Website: macys
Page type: customer-info-address
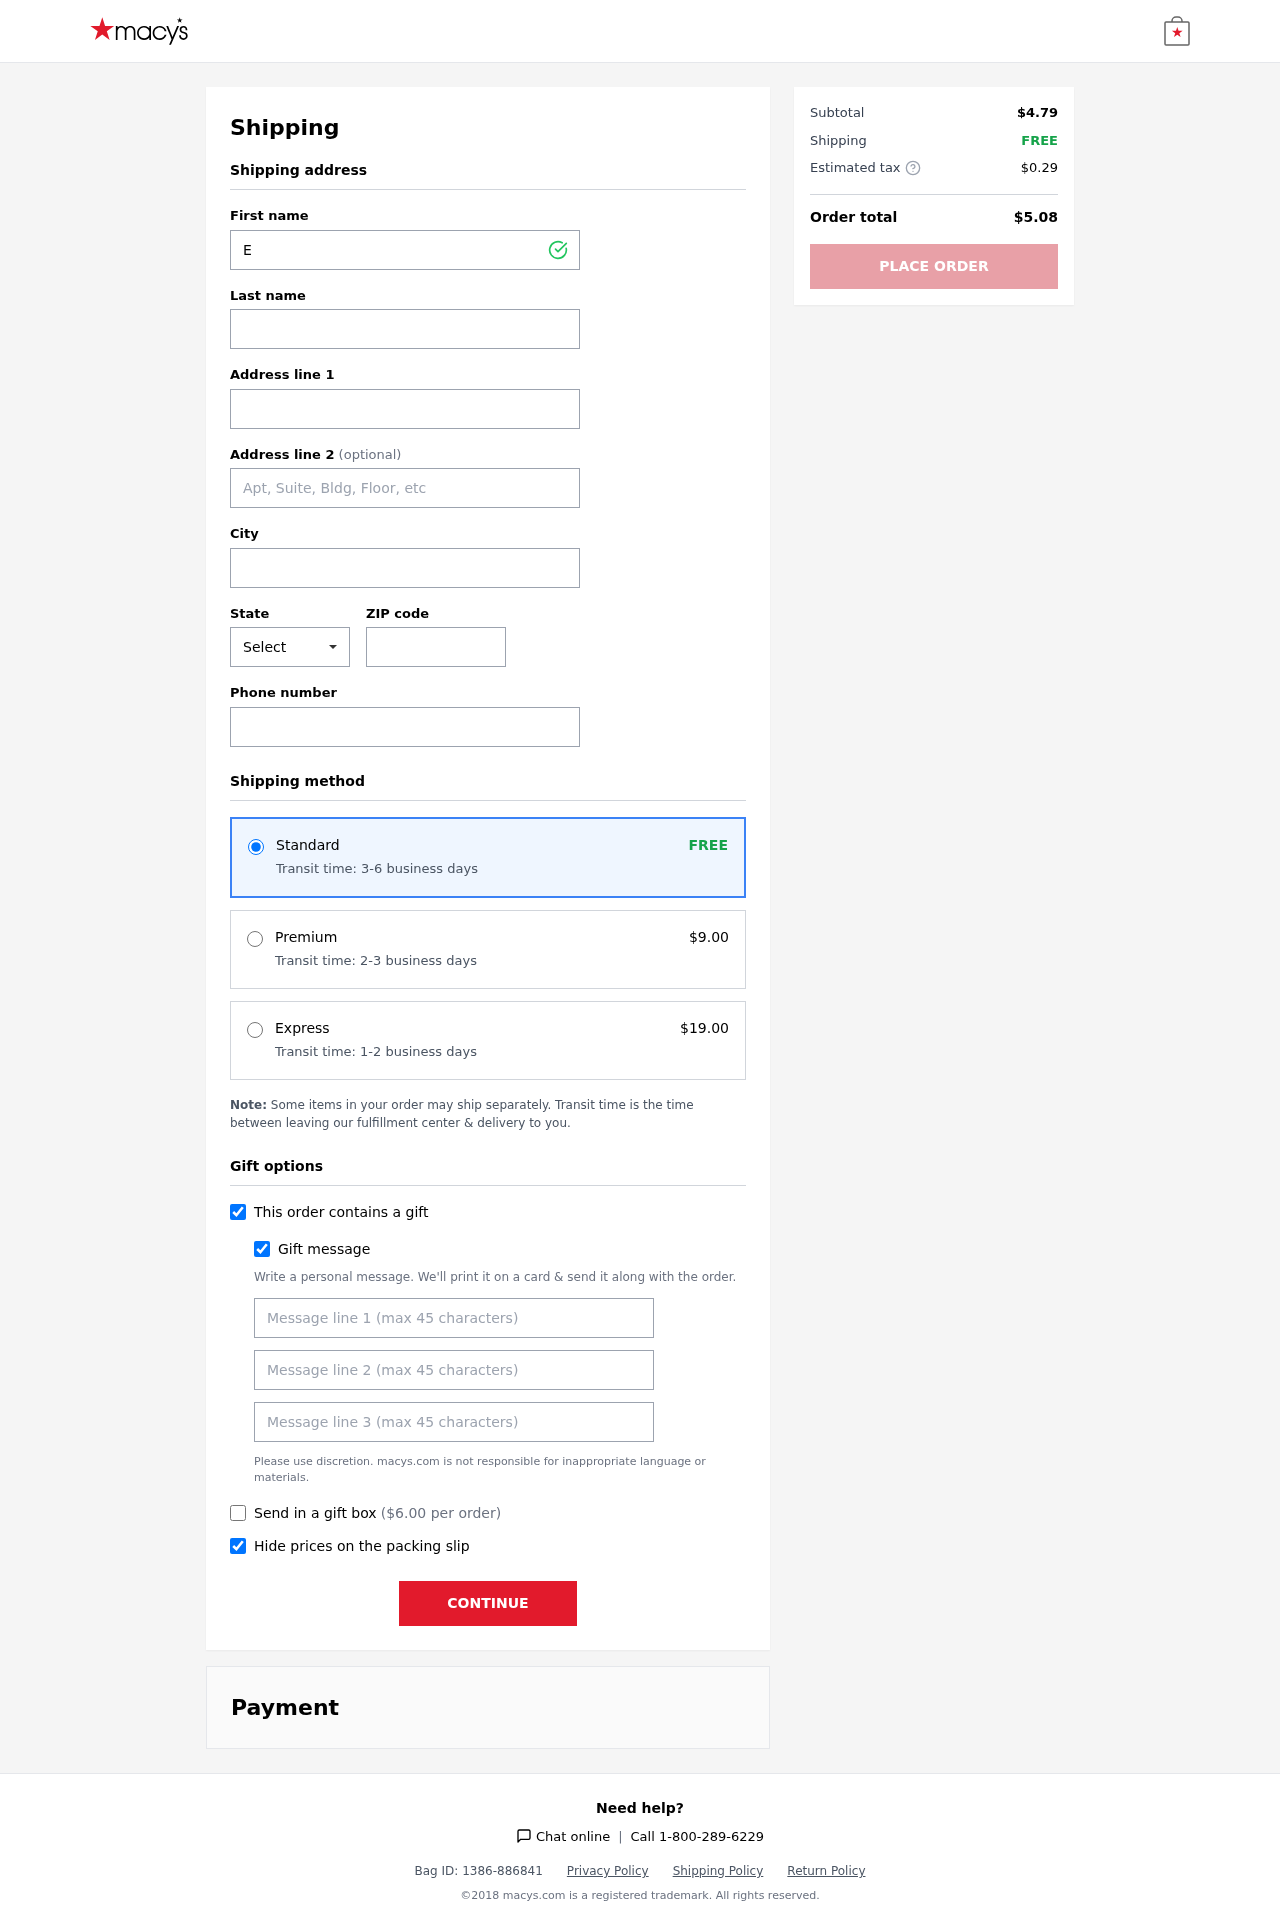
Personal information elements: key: PII_CITY
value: Melissabury
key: PII_FIRSTNAME
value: Erin
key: PII_GIFT_MESSAGE
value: Hey Louis, I thought of you when I spotted these tasty mini waffles! Perfect for those busy mornings or whenever you need a sweet treat. Hope they add a little joy to your day!  Erin
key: PII_LASTNAME
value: Ochoa
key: PII_PHONE
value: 5032975417
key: PII_POSTCODE
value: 88393
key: PII_STATE_ABBR
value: KY
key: PII_STREET
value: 134 Floyd Walks Apt. 900
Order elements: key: ORDER_SHIPPING_STANDARD
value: FREE
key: ORDER_SHIPPING_STANDARD_TIME
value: Transit time: 3-6 business days
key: ORDER_SHIPPING_PREMIUM
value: $9.00
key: ORDER_SHIPPING_PREMIUM_TIME
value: Transit time: 2-3 business days
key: ORDER_SHIPPING_EXPRESS
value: $19.00
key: ORDER_SHIPPING_EXPRESS_TIME
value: Transit time: 1-2 business days
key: ORDER_GIFT_BOX_FEE
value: $6.00
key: ORDER_SUBTOTAL
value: $4.79
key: ORDER_SHIPPING_COST
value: FREE
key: ORDER_TAX
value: $0.29
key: ORDER_TOTAL
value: $5.08